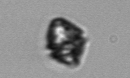
Label: Kryptoperidinium_triquetrum